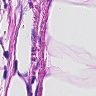
Metastatic tissue present: no